Question: I have two different projects - both have the same settings/build configurations (I went over everything.. couldn't find any difference) and they both contain a reference to the same XIB file - the XIB file is designed for iPhone 4
Here's the code I use for loading the nib:
'''
CGRect frame = [[UIScreen mainScreen] bounds]];
UnregScreen *screen = [[UnregScreen alloc] initWithFrame:frame];
[screenControl_ pushScreen:screen]; // Adds the view to the root view
...
// Inside UnregScreen:initWithFrame:
self = [super initWithFrame:frame];
NSArray *bundleObjects = [[NSBundle mainBundle] loadNibNamed:@"UnregScreen" owner:self options:nil];
for (id object in bundleObjects) {
[self addSubview:object];
}
'''
On project 1:
it works fine both on iPhone 4 AND iPhone 6.
On project 2: It works fine for iPhone 4, but on iPhone 6 it does not auto resize the width the of xib, so it looks like this (notice the white margin on the right):

I'm banging my head against the wall as EVERYTHING is the same. this is the SAME xib on BOTH projects - on project 1 it's fine, on project 2 it isn't.
Where should I look??
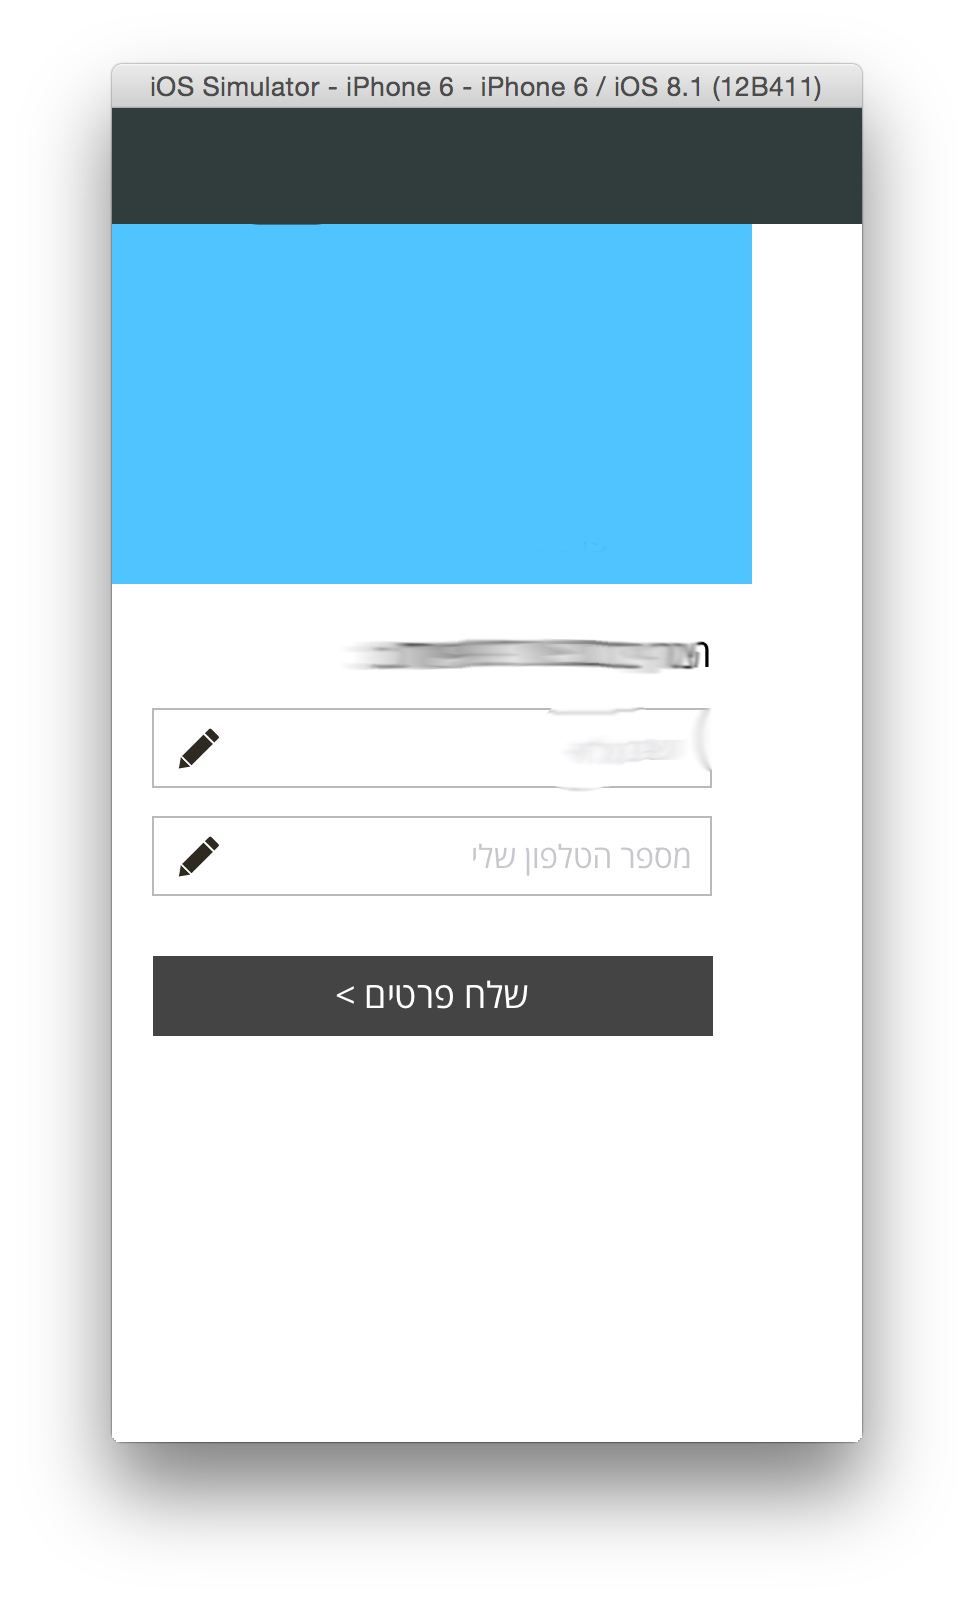
Answer: Check "Targets->General->App Icons and launch Screens" if you specify a launch screen file the app will be rendered in native iPhone 6 resolution. While the other project is rendered in iPhone 5 scaled resolution.